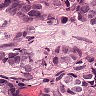
Metastatic tissue present: yes